Field crop: maize
Growth stage: 2
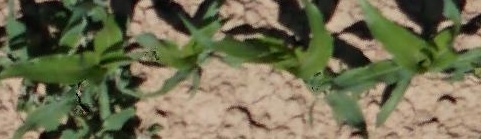
Species: maize